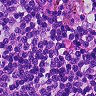
Metastatic tissue present: no